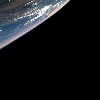
Label: space